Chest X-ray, PA view. Patient: 65 years old, sex F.
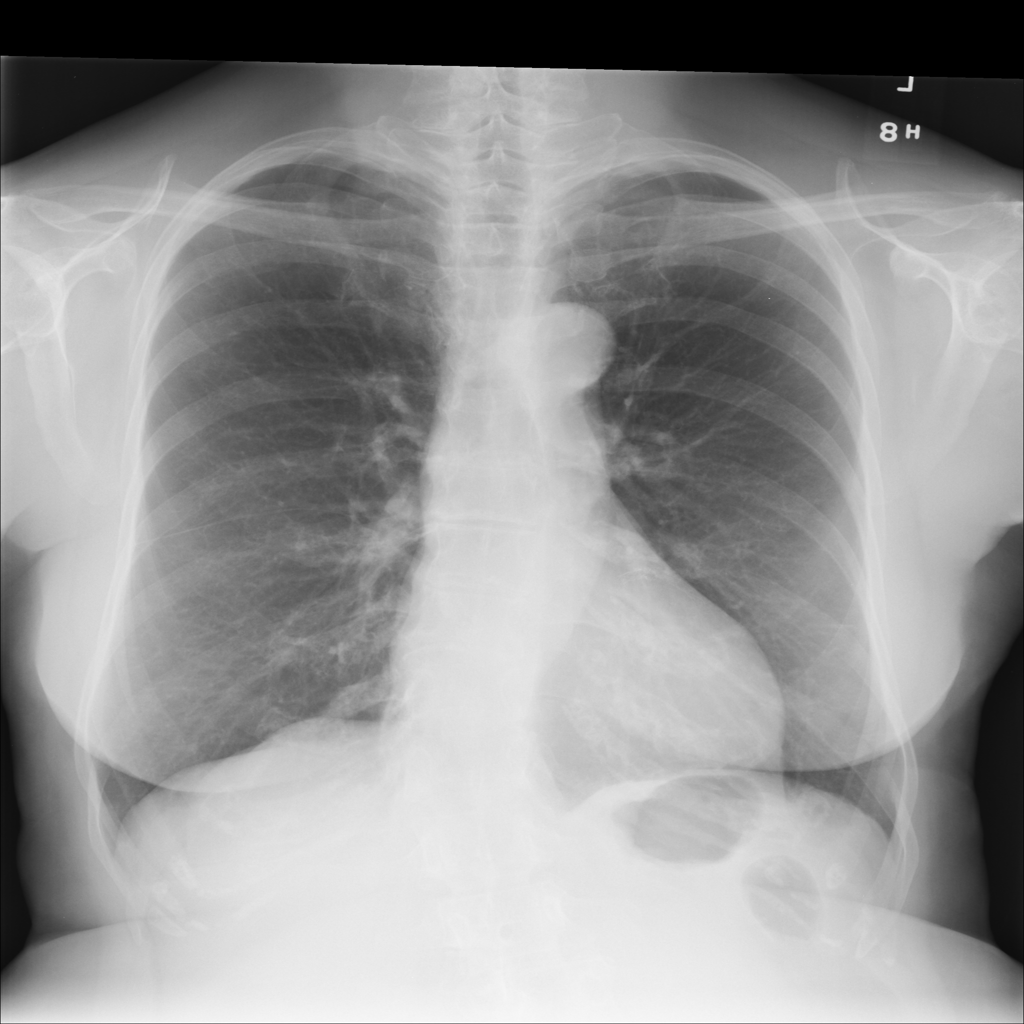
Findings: No Finding